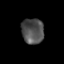
Tissue: skin
Cell type: Epithelial cells
Senescence score: 0.2724
Nuclear area (px): 554
Mean DAPI intensity: 79.747